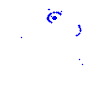
Particle: kaon